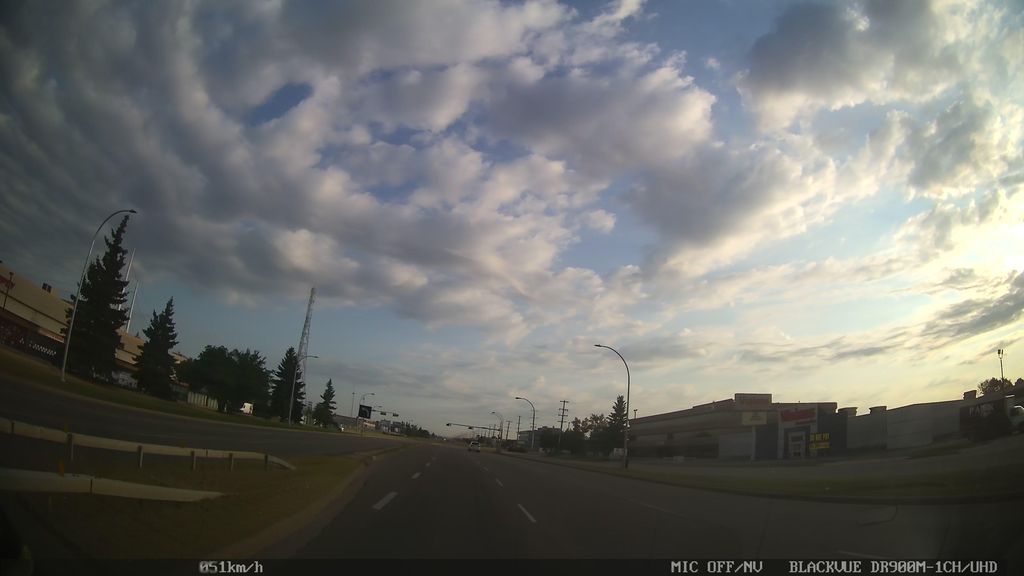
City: edmonton